Aerial crown-view tile of a tropical tree (Barro Colorado Island, Panama), acquired 20240918:
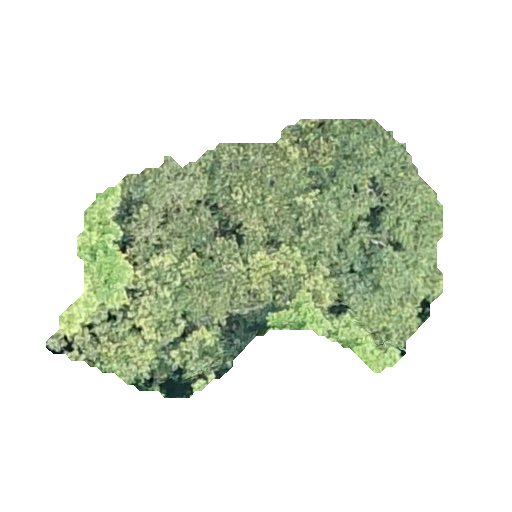
Species: Luehea seemannii
GBIF accepted scientific name: Luehea seemannii
Crown area: 117.193 m²